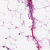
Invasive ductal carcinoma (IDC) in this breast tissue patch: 0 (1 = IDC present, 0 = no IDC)